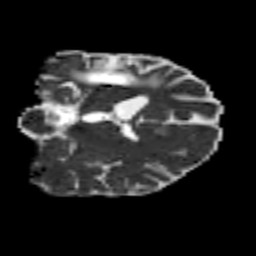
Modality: MD
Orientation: coronal
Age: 39
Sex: female
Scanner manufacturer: siemens
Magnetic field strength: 3 T
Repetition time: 8.2 s
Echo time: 0.099 s